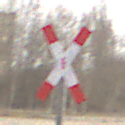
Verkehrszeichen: Andreaskreuz
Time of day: MorningAfternoon
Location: Outdoor (Nature)
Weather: PartlyCloudy
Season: Winter
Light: Natural